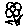
Label: flower